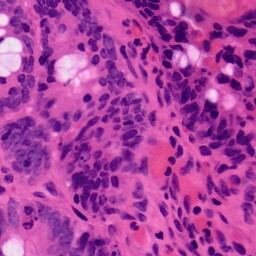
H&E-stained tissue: Colon